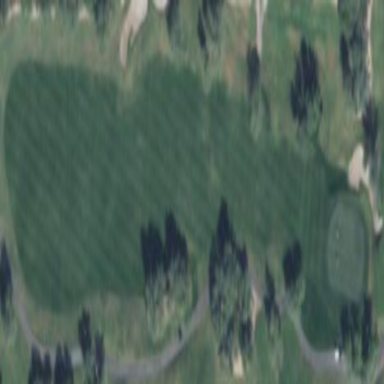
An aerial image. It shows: Rough area on grassy golf course.